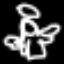
Label: angel